Question: I'm creating an application which visualises a picture frame as the user designs it. To create the frame I am drawing 4 polygons which represent the physical bits of wood and using a TextureBrush to fill it.
This works perfectly well for the left and top edges. However, for the bottom and right edges this method isn't working. It appears to me that the TextureBrush is tiling from the point (0,0) on the image and not within the polygon I've drawn. As a result, the tile doesn't line up with the polygon. By adjusting the size of the image I can get the tile to line up perfectly.
How do I create an arbitrarily positioned polygon and fill it with a tiled image, starting from the point (0,0) within the polygon, not the canvas?
I'm not attached to FillPolygon and TextureBrush if there is a better solution.
Example

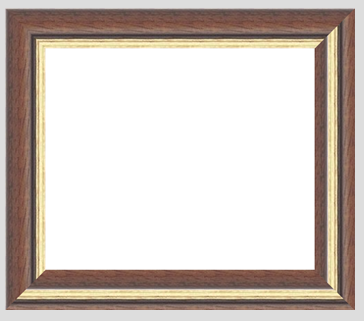
Answer: I've just found the answer. I was playing with adding a BoundingBox to the TextureBrush constructor but I kept getting OutOfMemory exceptions and thought it was me not understanding. Turns out it's a bug in the .NET framework
<URL>
The work around is to use a transformation to move the texture
'''
var brush = new TextureBrush(new Bitmap(imagefile));
Matrix mtx = brush.Transform;
mtx.Translate(xoffset, 0);
brush.Transform = mtx;
'''